Question: I am currently working on a game, which will consist out of an API-based backend, along with a web frontend (which is a single page app, in AngularJS) and on several mobile devices (using Cordova). I am planning on serving the SPA over the main domain name, along with a CDN. The SPA (and homepage) will all be static HTML/Javascript/CSS files, so the only part which is dynamic is the api. The domain name for the "main server" hosting the static sites will be in the style of example.com, the one for the api will be api.example.com
I am wondering how I can integrate Paypal into this scenario though. The internet doesn't seem to offer much advice on how to integrate it into S.P.A's like this...or my google-fu could be off. Thanks for the replies.

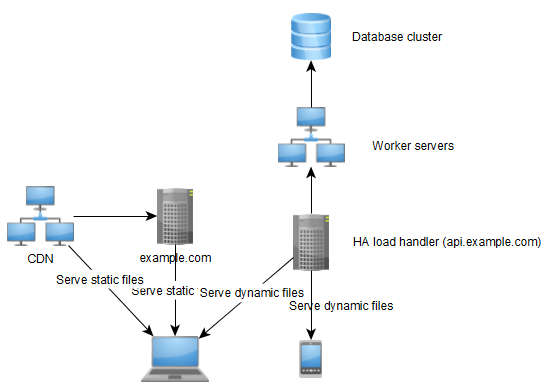
Answer: Below is how I am handling the situation,
I have a button to say pay with paypal and onClick I open a new window -> 'window.open("/paypalCreate", width = "20px", height = "20px");'
and I capture this get request "/paypalCreate" in my node.js server and call create method which looks liek below
'''
exports.create = function (req, res) {
//Payment object
var payment = {
//fill details from DB
};
//Passing the payment over to PayPal
paypal.payment.create(payment, function (error, payment) {
if (error) {
console.log(error);
} else {
if (payment.payer.payment_method === 'paypal') {
req.session.paymentId = payment.id;
var redirectUrl;
for (var i = 0; i < payment.links.length; i++) {
var link = payment.links[i];
if (link.method === 'REDIRECT') {
redirectUrl = link.href;
}
}
res.redirect(redirectUrl);
}
}
});
};
This redirects user to paypal and once user confirms or cancels payment, the redirect urls are called. And in the success redirect url I capture the payment details into the databse and render a html in this opened window with the confirmation.
exports.execute = function (req, res) {
var paymentId = req.session.paymentId;
var payerId = req.param('PayerID');
// 1. if this is executed, then that means the payment was successful, now store the paymentId, payerId and token into the database
// 2. At the close of the popup window open a confirmation for the reserved listing
var details = {"payer_id": payerId};
paypal.payment.execute(paymentId, details, function (error, payment) {
if (error) {
console.log(error);
} else {
//res.send("Hell yeah!");
res.render('paypalSuccess', {payerId: payerId, paymentId: paymentId});
}
});
};
'''
Once the user closes the opened window in which paypal was being handled the orginal SPA window will be refreshed and thus getting the payment details from the DB and here you can handle the SPA in whatever way you want.
I know that this is a dirty hack, but like you I couldnt find a better way. Please let me know if this works for you or if you have a found a better way to do tihs.
cheers,
Chidan